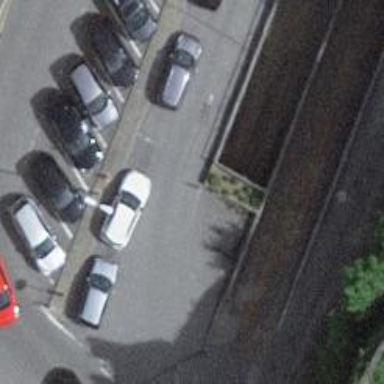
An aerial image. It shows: Charging station.